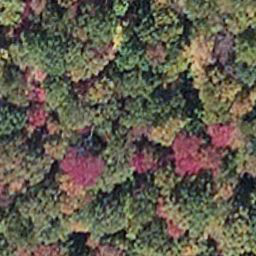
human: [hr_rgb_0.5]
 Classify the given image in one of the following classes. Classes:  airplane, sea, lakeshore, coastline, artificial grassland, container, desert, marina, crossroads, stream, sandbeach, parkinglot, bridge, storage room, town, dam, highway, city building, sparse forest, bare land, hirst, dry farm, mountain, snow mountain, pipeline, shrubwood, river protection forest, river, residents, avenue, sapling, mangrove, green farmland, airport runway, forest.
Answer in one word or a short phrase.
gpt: mangrove